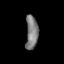
Tissue: lung
Cell type: T cells
Senescence score: 0.225
Nuclear area (px): 407
Mean DAPI intensity: 123.071